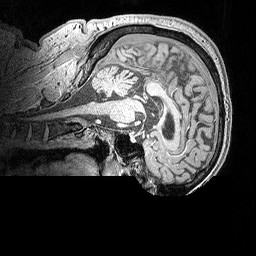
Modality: MP2RAGE
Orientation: sagittal
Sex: male
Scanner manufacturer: siemens
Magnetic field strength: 3 T
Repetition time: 5 s
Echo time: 0.00292 s